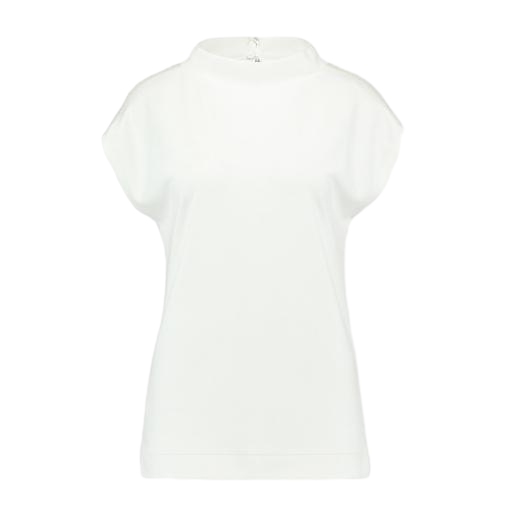
white high-neck top, white isabel muscle t-shirt, white plus size mock-neck top only macy, white background